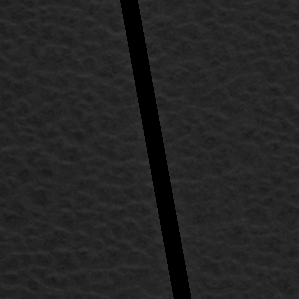
Label: frost